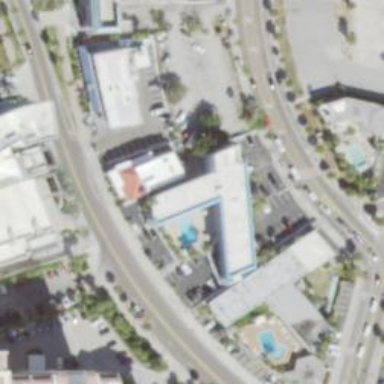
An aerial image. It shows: Outdoor swimming pool at hotel building.